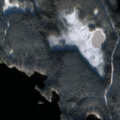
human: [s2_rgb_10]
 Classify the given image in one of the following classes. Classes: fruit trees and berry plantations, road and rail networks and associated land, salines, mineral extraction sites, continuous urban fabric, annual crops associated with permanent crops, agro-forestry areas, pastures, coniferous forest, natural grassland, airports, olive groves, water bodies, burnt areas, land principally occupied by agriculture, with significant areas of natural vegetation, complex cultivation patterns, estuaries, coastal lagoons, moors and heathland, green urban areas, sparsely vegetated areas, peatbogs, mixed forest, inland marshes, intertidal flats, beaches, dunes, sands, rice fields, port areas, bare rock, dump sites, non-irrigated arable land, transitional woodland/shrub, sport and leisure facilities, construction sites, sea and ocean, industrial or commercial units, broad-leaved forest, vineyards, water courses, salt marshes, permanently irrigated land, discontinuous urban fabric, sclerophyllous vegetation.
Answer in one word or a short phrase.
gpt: coniferous forest, mixed forest, water bodies